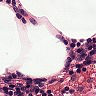
Metastatic tissue present: no